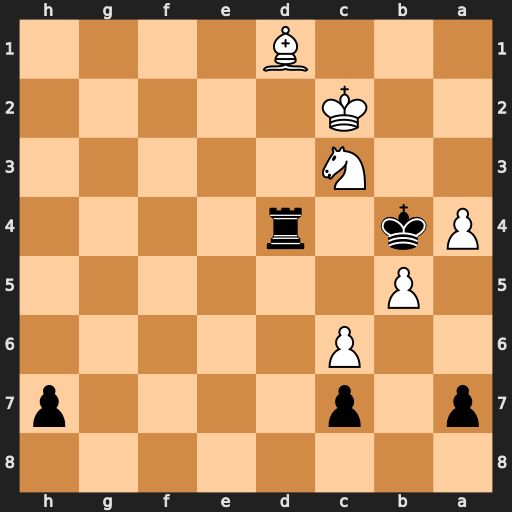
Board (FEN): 8/p1p4p/2P5/1P6/Pk1r4/2N5/2K5/3B4
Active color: b
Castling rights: -
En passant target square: -
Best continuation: Rc4 Kd3 Rxc3+